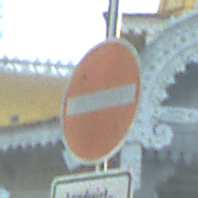
Verkehrszeichen: VerbotDerEinfahrt
Zusatzzeichen unten: BesondereFahrzeugeUndTransportgueter6
Umgebung: Outdoor, Suburban
Tageszeit: SunriseSunset
Wetter: PartlyCloudy
Licht: Natural
Jahreszeit: NotSpecified
Kontrast: MediumContrast